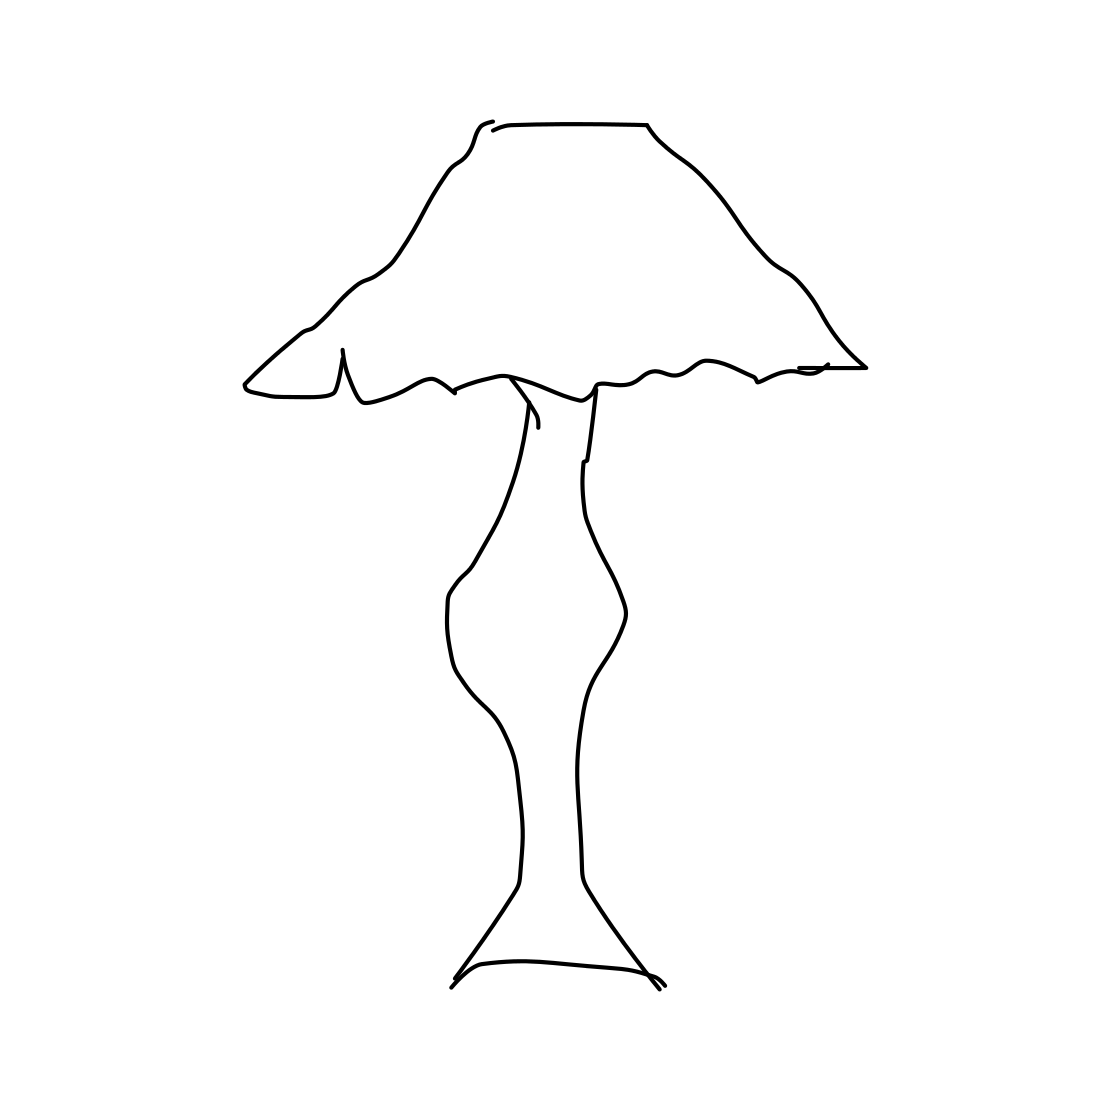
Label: floor lamp